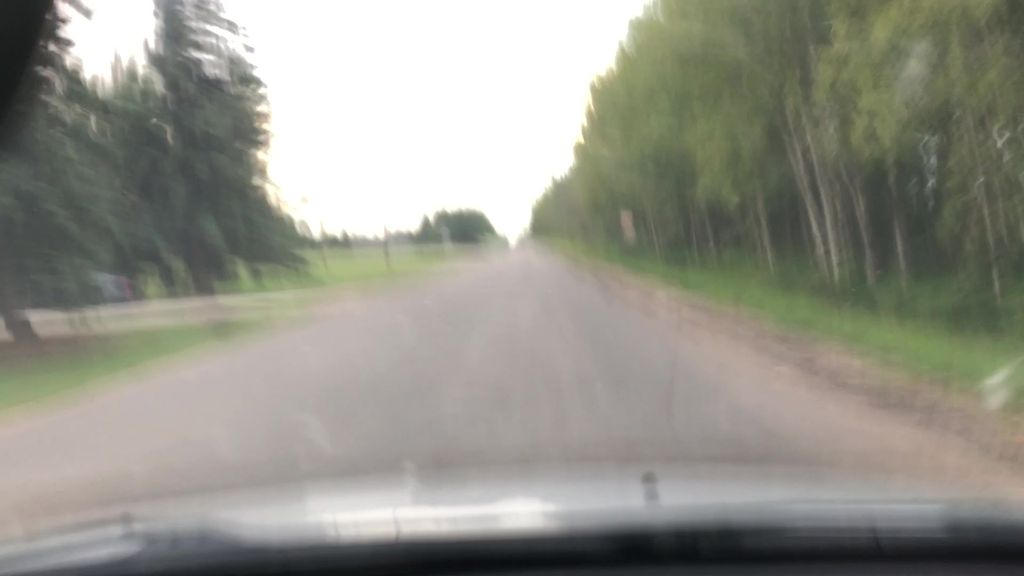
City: edmonton